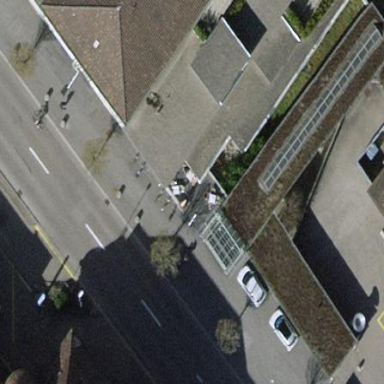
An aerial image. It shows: Flat roof on top of building.